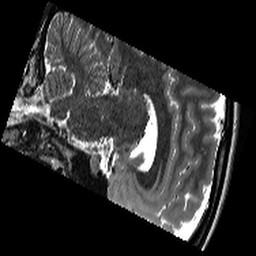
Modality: T2w
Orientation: sagittal
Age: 19
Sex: female
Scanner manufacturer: siemens
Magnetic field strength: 3 T
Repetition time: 13.15 s
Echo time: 0.082 s